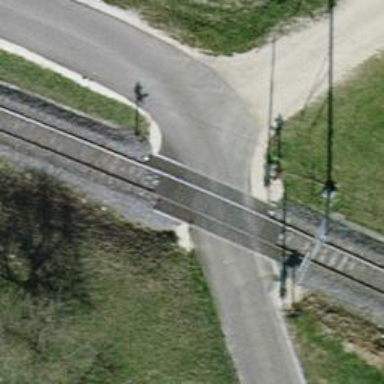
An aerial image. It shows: Railway level crossing.